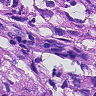
Metastatic tissue present: yes